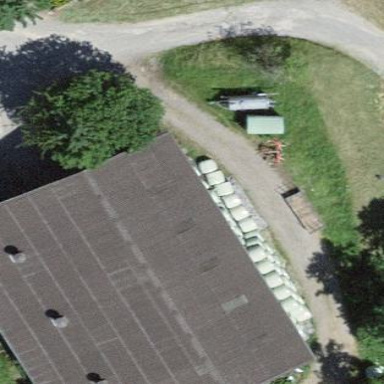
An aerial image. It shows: Rural barn.